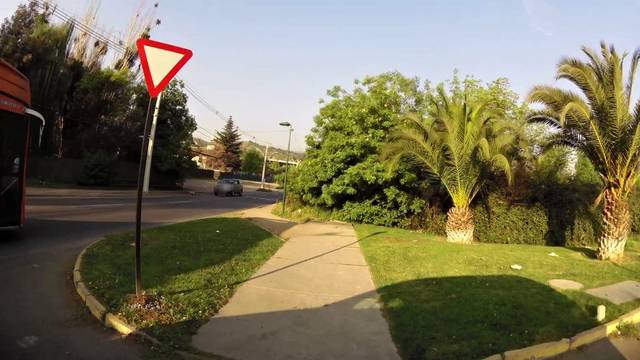
Region: Chile
Coordinates: -33.351, -70.508